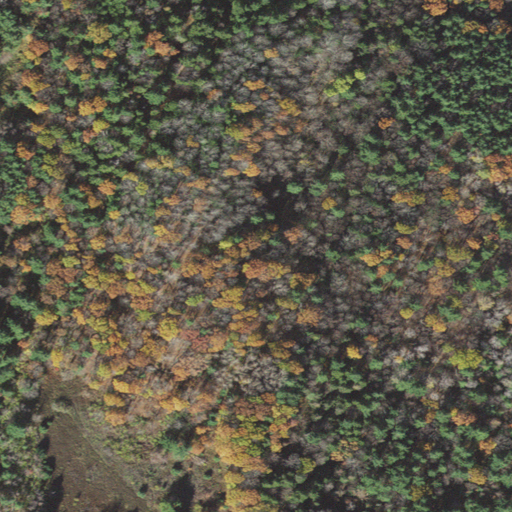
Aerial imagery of mountain in Massachusetts named Evergreen Hill containing mixed forest, deciduous forest, and evergreen forest